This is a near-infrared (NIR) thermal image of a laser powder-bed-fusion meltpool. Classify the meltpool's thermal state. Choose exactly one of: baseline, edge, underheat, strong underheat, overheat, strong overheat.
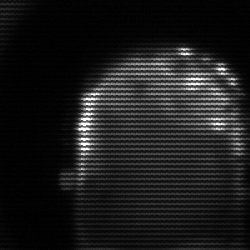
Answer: baseline